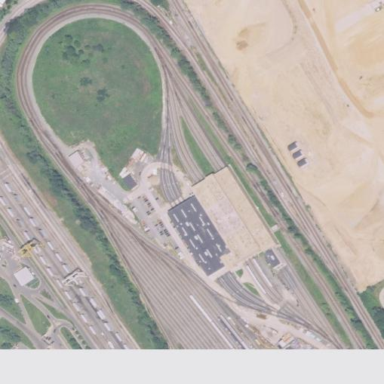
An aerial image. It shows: Railway area.